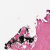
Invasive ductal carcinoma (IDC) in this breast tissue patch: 0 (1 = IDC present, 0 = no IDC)